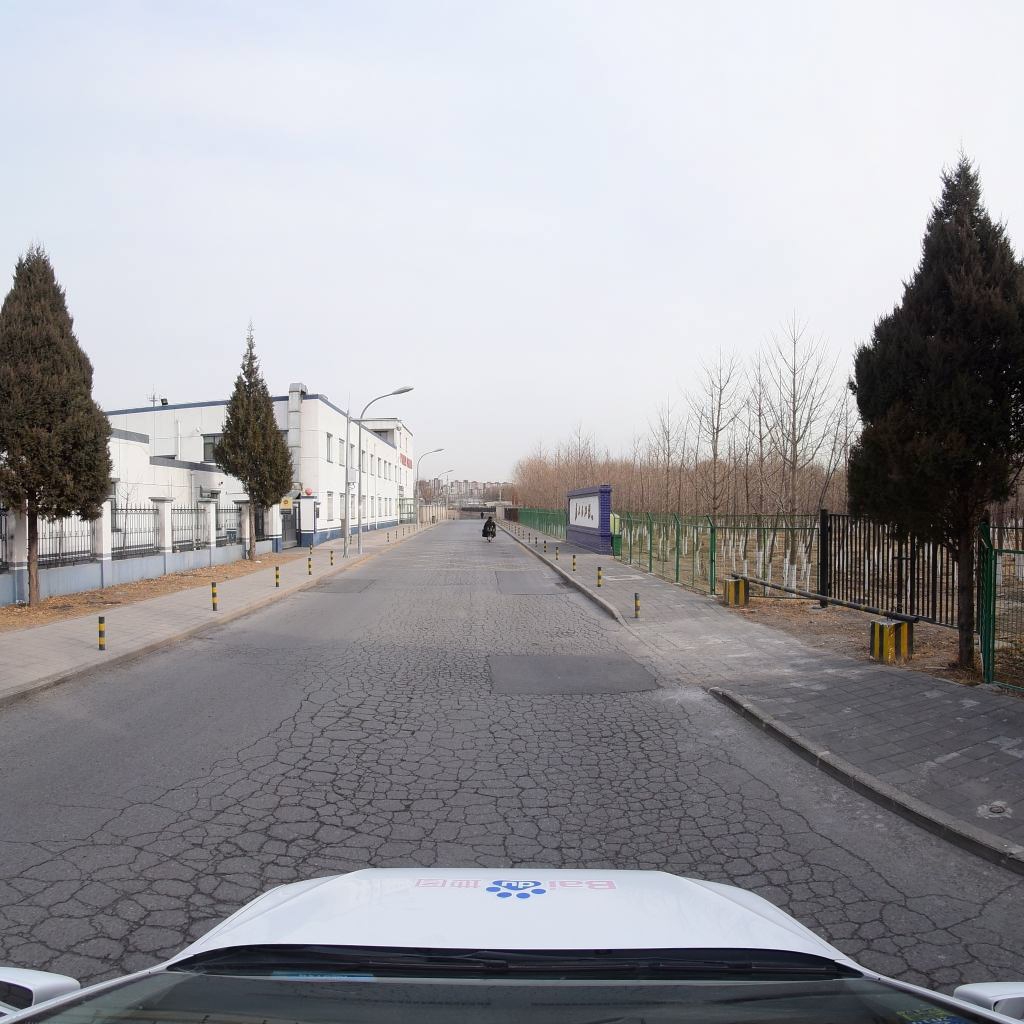
Region: Fengtai
Road damage annotations: alligator crack